Question: What is the current pickup location?
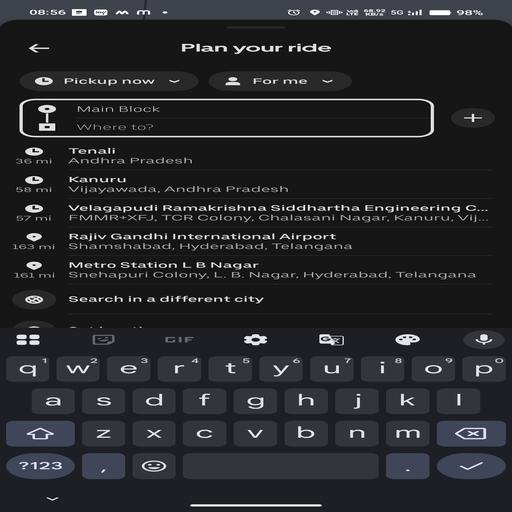
Answer: Main Block